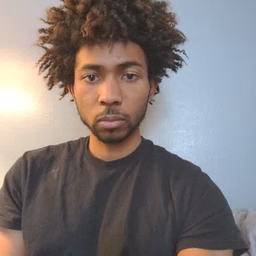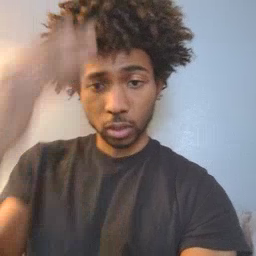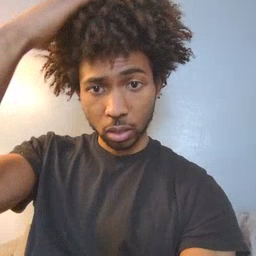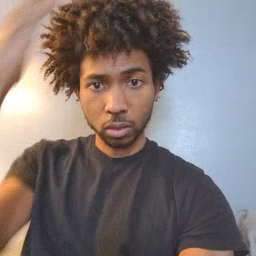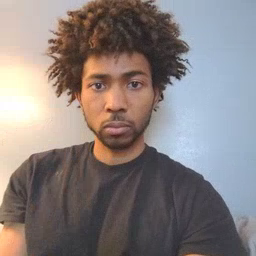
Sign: hat